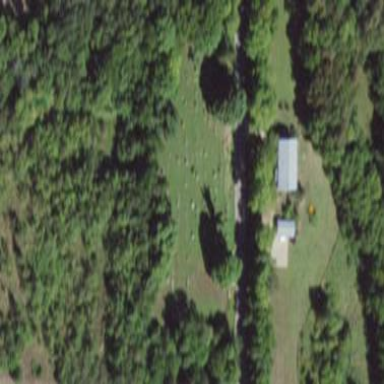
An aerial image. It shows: Cemetery or graveyard.